Aerial crown-view tile of a tropical tree (Barro Colorado Island, Panama), acquired 20250915:
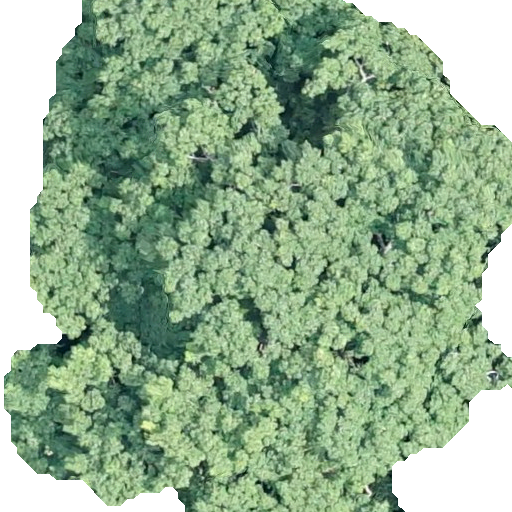
Species: Pseudobombax septenatum
GBIF accepted scientific name: Pseudobombax septenatum
Crown area: 319.823 m²